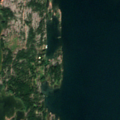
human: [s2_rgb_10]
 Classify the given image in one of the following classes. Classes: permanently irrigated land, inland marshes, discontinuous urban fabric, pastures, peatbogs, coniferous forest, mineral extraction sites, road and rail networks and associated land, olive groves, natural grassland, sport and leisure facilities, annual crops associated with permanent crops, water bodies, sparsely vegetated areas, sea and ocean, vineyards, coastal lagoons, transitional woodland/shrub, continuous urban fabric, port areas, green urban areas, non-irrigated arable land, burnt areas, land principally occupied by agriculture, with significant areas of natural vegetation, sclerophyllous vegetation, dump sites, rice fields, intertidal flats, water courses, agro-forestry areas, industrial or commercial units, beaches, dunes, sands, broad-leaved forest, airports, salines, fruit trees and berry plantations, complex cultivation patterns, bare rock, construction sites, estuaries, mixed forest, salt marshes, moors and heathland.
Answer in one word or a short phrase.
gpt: mixed forest, sea and ocean